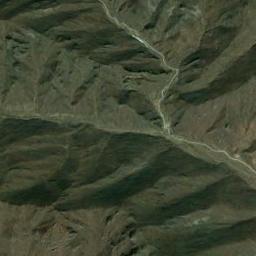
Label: mountain